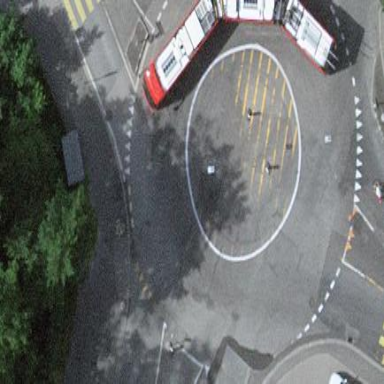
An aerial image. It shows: Secondary road with asphalt surface leading to roundabout. There is separate sidewalk along the road.